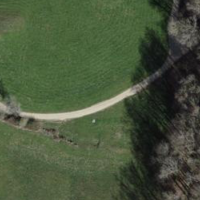
EUNIS habitat code: 52
Species observed at this site:
Plantago lanceolata